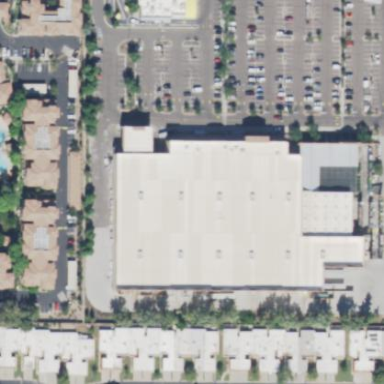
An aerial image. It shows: Retail building.